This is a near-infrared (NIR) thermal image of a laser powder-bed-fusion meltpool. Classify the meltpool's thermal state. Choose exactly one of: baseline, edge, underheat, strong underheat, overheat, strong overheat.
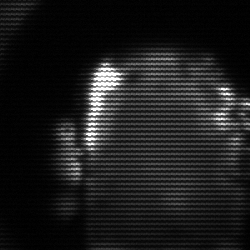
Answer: baseline